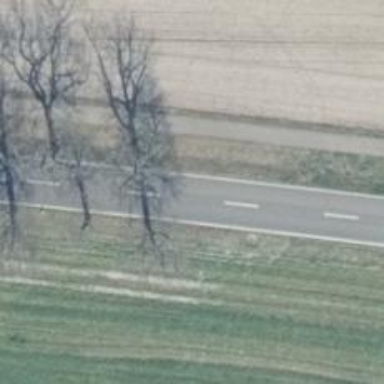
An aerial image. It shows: Secondary road with asphalt surface.